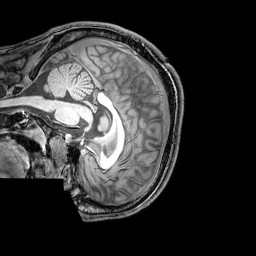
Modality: T1w
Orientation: sagittal
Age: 24
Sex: male
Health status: healthy
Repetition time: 0.081 s
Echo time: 0.037 s